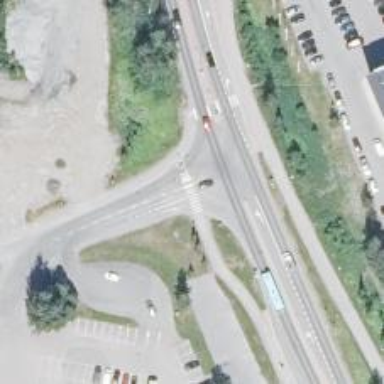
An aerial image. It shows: Marked crossing with pedestrian island.